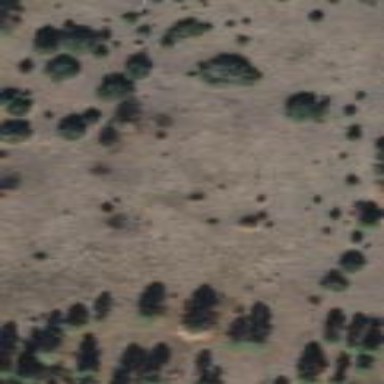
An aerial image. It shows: Patch of scrub vegetation.